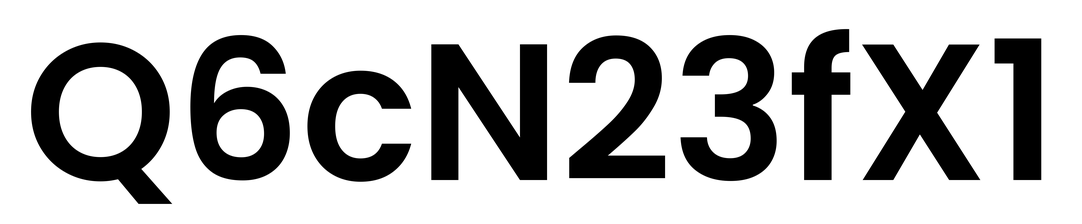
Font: Poppins-SemiBold